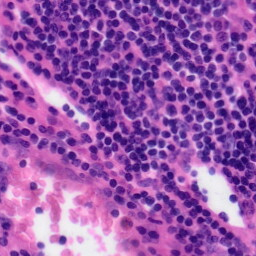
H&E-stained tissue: Tonsil